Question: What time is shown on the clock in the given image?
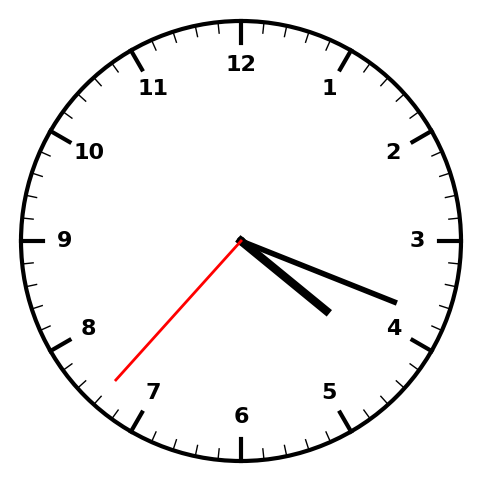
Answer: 04:18:37